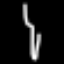
Label: fork